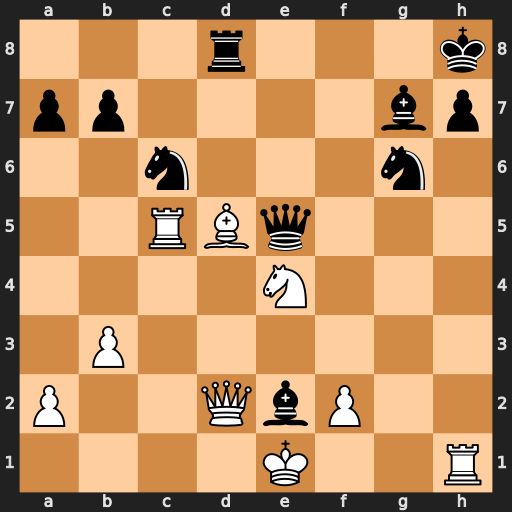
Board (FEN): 3r3k/pp4bp/2n3n1/2RBq3/4N3/1P6/P2QbP2/4K2R
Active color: w
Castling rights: K
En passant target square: -
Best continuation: Rxh7+ Kxh7 Ng5+ Qxg5 Qxg5